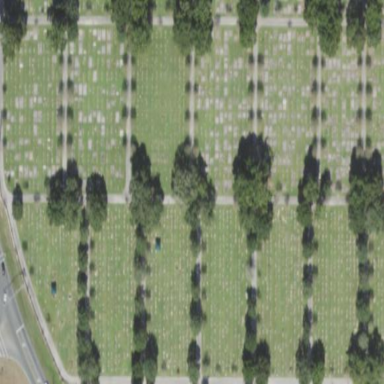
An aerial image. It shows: Cemetery.